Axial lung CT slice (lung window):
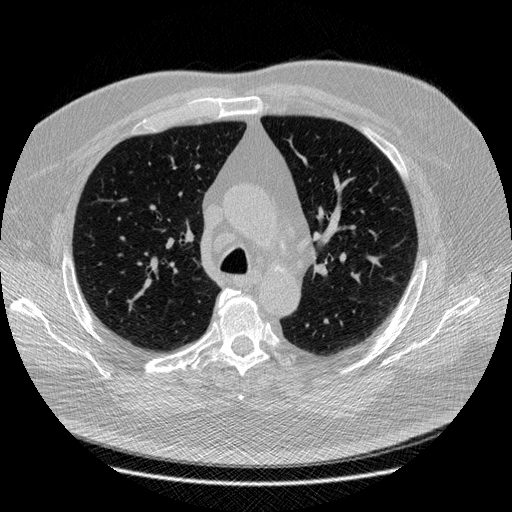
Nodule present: no